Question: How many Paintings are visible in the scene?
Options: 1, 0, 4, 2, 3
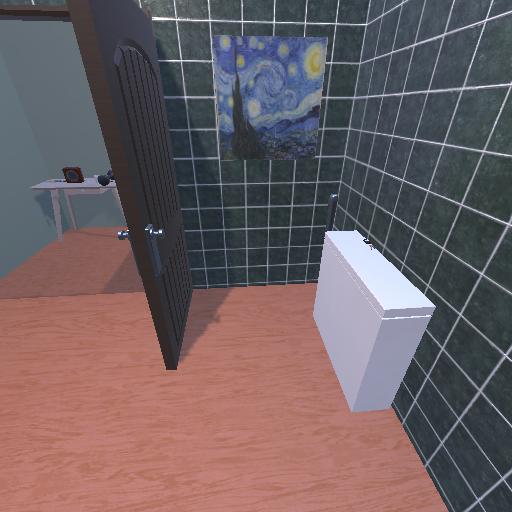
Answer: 1